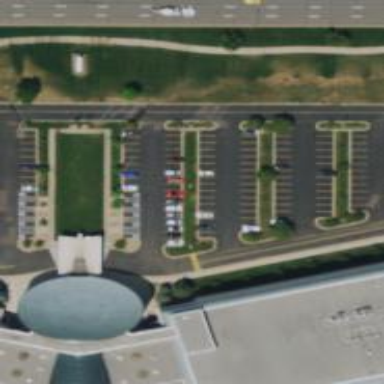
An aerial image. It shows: Parking space is available.